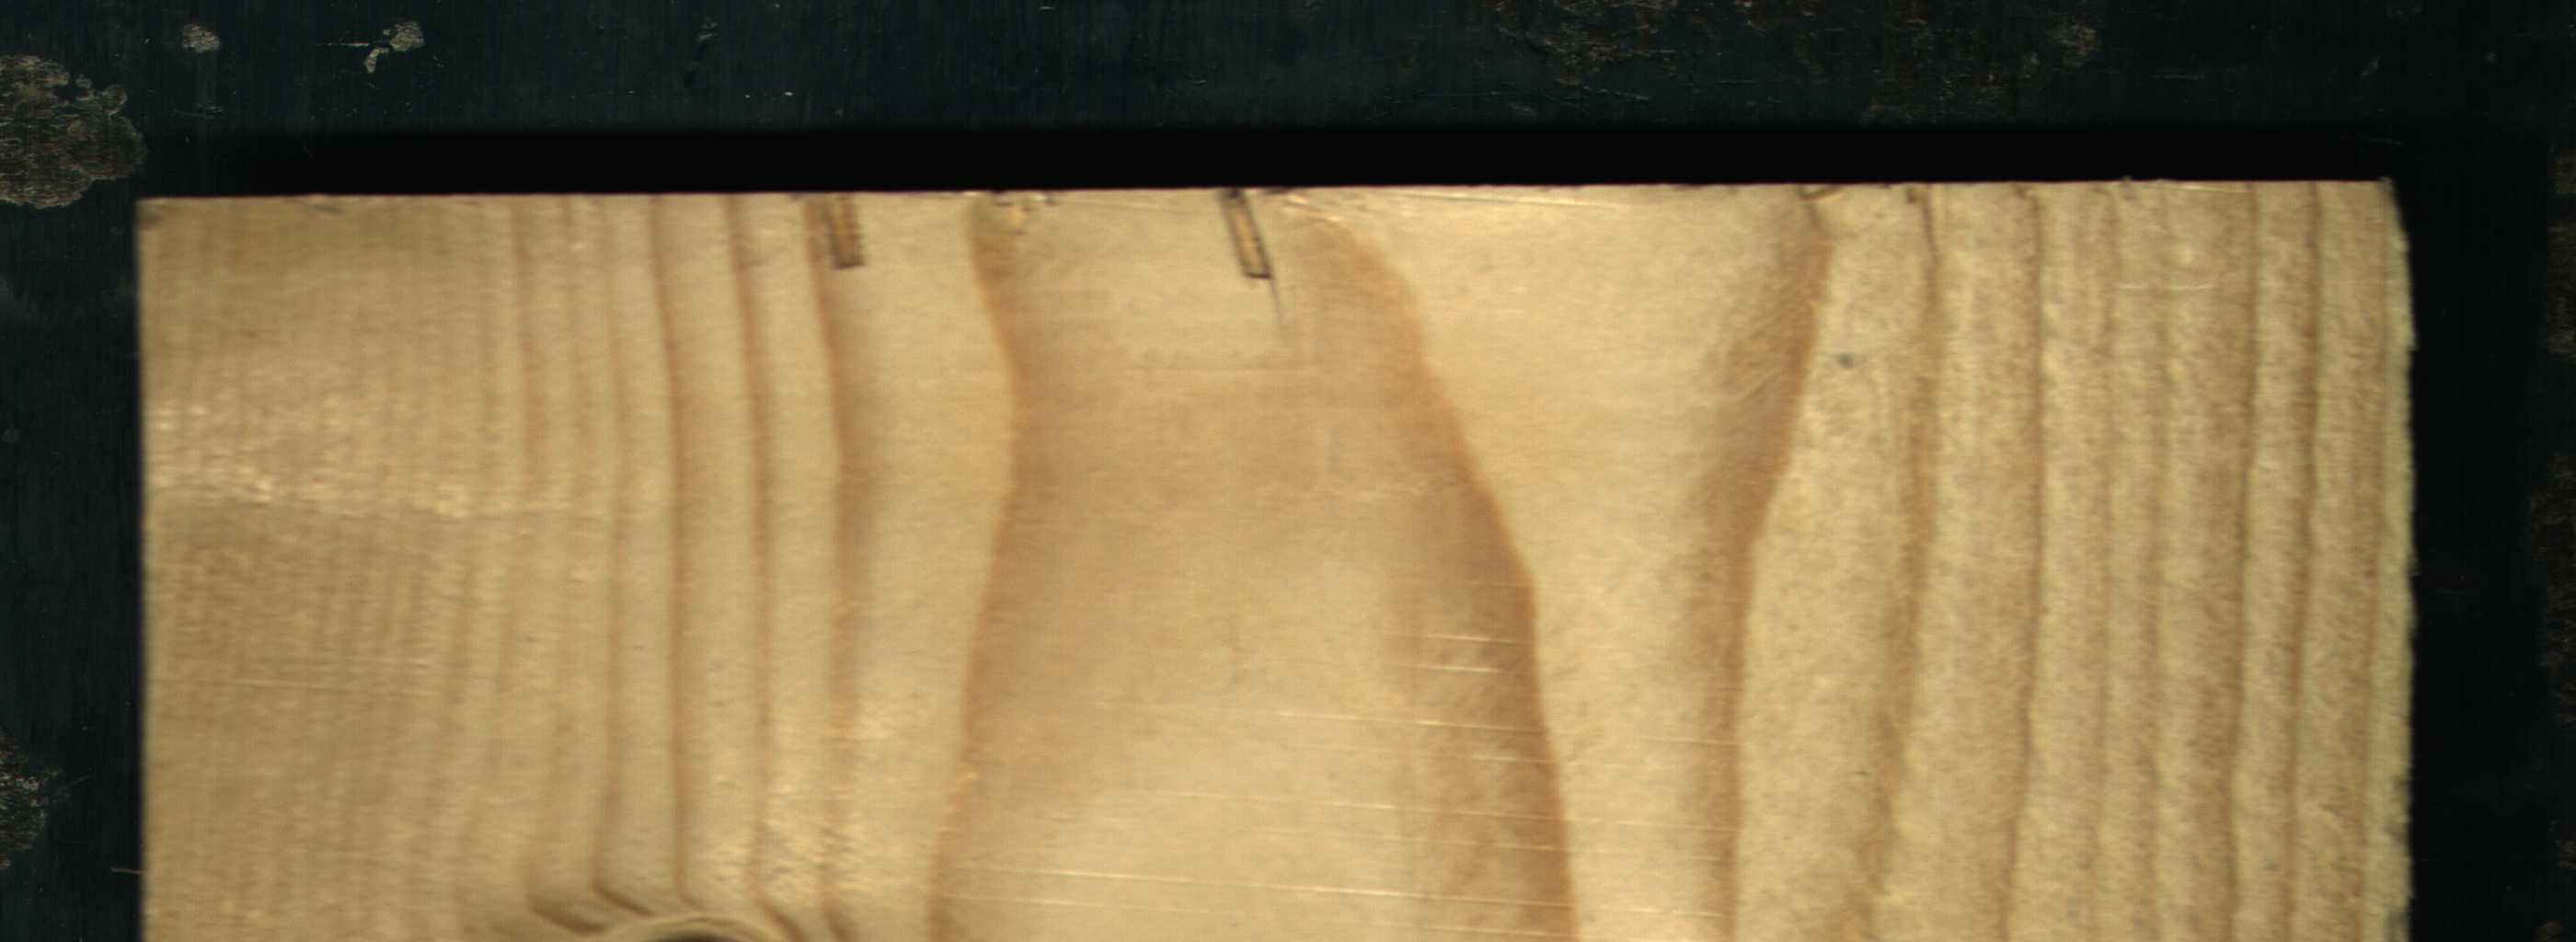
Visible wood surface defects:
Dead_Knot